Question: First, a picture (from hierarchyviewer):

I have two buttons with different lengths of text which I want to be the same size. In the image you can see this working at the top. However, I'd like some space between my buttons, so for the third and fourth buttons, I add the layout_margin attribute to give them a little space. Chaos ensues. The fourth button remains the same size and adds the appropriate margin. But the third button doesn't seem to add the margin on the right, and so loses width.
I think what is happening is the margin is being applied after the alignment and so ... actually, I can't come up with a process that explains it completely.
What I would like is:
- To understand how this stuff works - the layout of views seems
unintuitive to me and I can't imagine reaching a point where I'm not
randomly changing attributes to get this sort of thing fixed. Is
there a comprehensive tutorial that goes over the nitty gritty?- Two equal length buttons with different length text in a relative
layout with margin. I need the relative layout for arranging all the
other views on the activity.
Code is below.
'''
<?xml version="1.0" encoding="utf-8"?>
<RelativeLayout xmlns:android="http://schemas.android.com/apk/res/android"
android:layout_width="fill_parent"
android:layout_height="fill_parent"
>
<Button
android:id="@+id/goodThis"
android:text="Short text"
android:background="@drawable/button_red"
android:layout_width="wrap_content"
android:layout_height="wrap_content"
android:layout_alignParentLeft="true"
android:layout_alignRight="@+id/goodThat"
/>
<Button
android:id="@+id/goodThat"
android:text="Longer text"
android:background="@drawable/button_green"
android:layout_width="wrap_content"
android:layout_height="wrap_content"
android:layout_alignParentLeft="true"
android:layout_below="@+id/goodThis"
/>
<Button
android:id="@+id/badThis"
android:text="Short text"
android:background="@drawable/button_red"
android:layout_width="wrap_content"
android:layout_height="wrap_content"
android:layout_below="@+id/goodThat"
android:layout_alignParentLeft="true"
android:layout_alignRight="@+id/badThat"
android:layout_margin="3dp"
/>
<Button
android:id="@+id/badThat"
android:text="Longer text"
android:background="@drawable/button_green"
android:layout_width="wrap_content"
android:layout_height="wrap_content"
android:layout_alignParentLeft="true"
android:layout_below="@+id/badThis"
android:layout_margin="3dp"
/>
</RelativeLayout>
'''
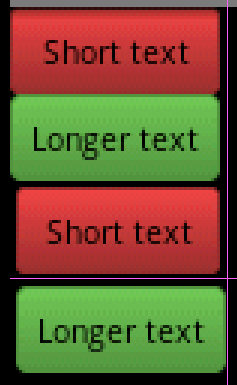
Answer: To put my response more as an answer than my comment above, I've learned the following with my RelativeLayout experiences:
1) Eliminate forward ID references. This can make it a bit more difficult to figure out how to do it, but you can see that resolving references like this would require at least two passes through the layout specs at runtime and potentially complicate things.
2) I generally use specific margin/padding attributes such as layout_marginTop, etc. to get better results. Your use of the blanket "layout_margin" is offsetting the 3rd and 4th buttons slightly to the right, which is probably not the look you're striving for. Try using just a marginTop to space the buttons out.